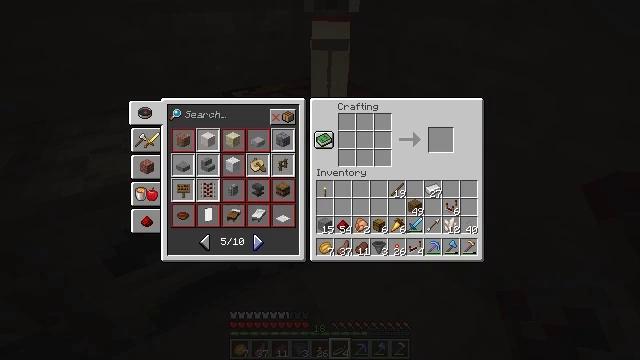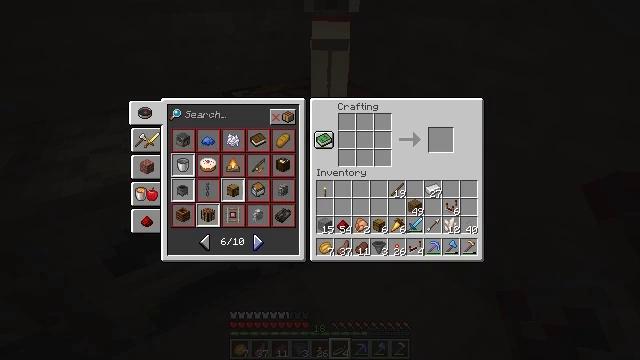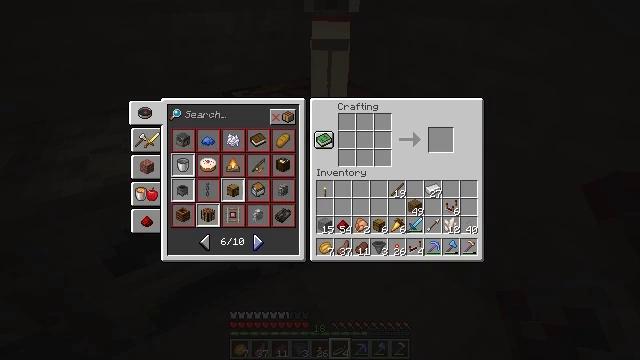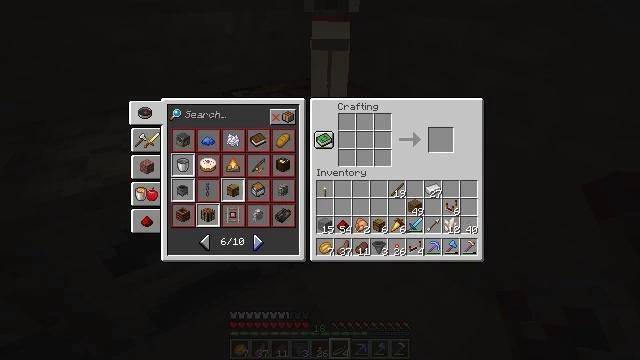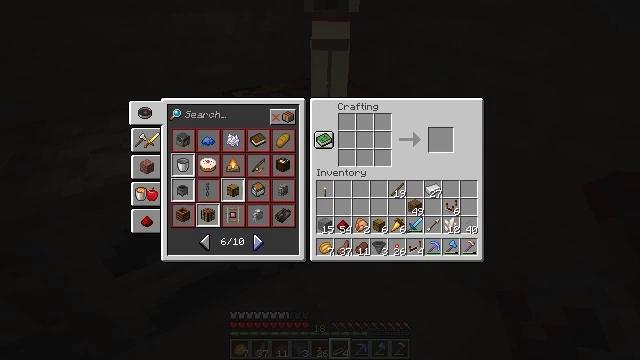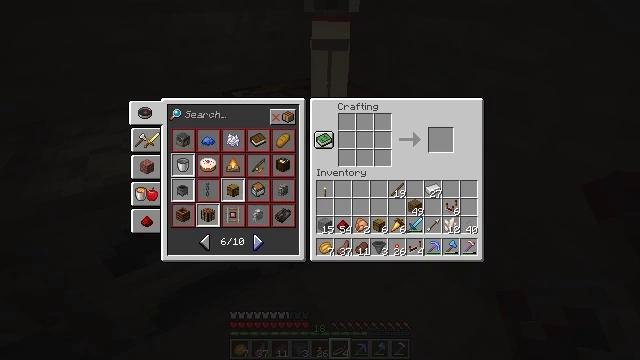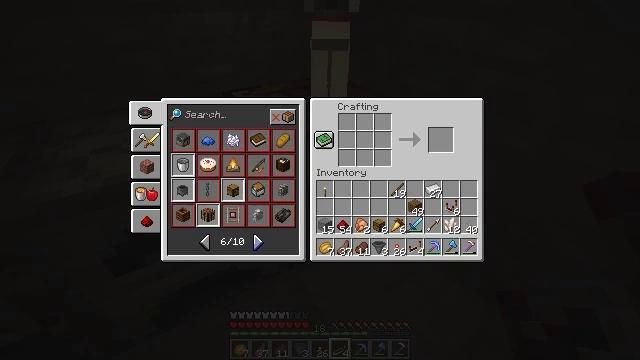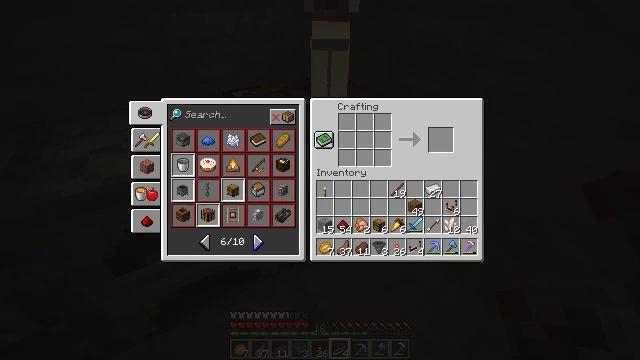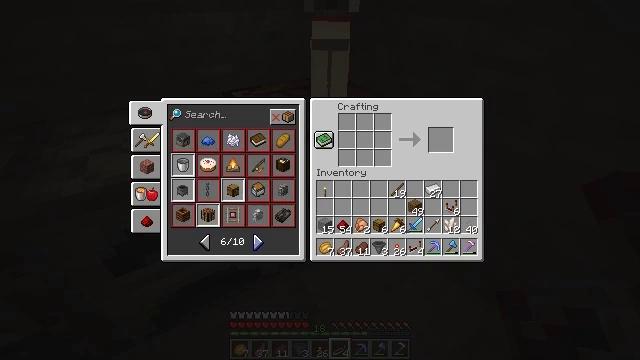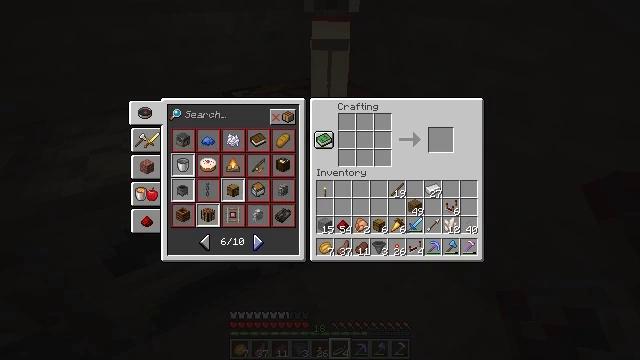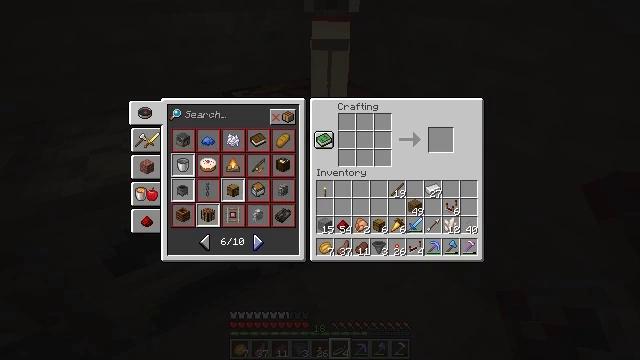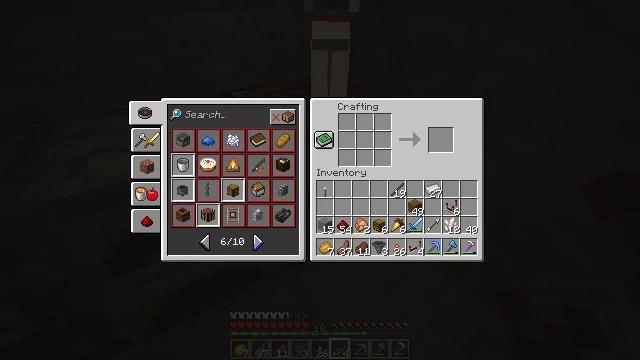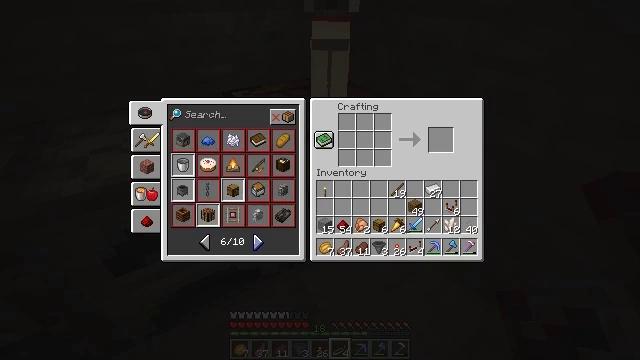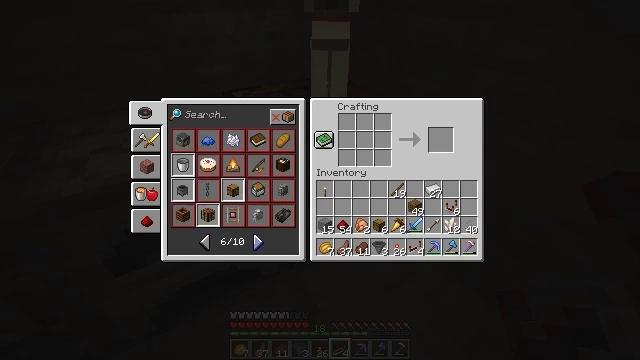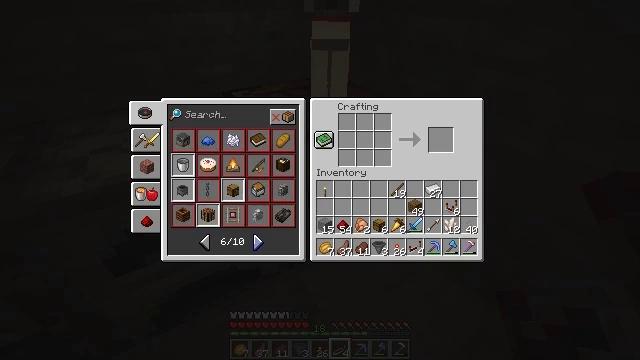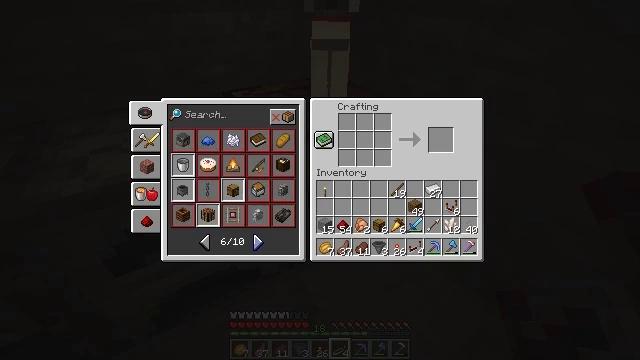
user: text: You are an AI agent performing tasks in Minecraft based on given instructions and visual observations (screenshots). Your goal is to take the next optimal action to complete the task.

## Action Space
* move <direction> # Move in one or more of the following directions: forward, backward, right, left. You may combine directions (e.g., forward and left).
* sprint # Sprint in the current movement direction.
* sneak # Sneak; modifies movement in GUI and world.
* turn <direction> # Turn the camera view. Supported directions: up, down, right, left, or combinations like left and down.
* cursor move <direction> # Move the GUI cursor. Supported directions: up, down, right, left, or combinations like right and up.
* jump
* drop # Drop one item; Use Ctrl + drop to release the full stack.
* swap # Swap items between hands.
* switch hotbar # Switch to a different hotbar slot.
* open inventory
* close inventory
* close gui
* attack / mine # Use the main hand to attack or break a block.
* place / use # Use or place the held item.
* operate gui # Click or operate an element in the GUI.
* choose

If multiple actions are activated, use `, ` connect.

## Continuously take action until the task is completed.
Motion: motion action
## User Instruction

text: Use the crafting table to create a comparator.
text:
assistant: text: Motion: attack / mine
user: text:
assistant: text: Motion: attack / mine
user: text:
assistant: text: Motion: attack / mine
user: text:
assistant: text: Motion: no_op
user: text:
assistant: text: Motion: no_op
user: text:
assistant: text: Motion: no_op
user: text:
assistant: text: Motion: no_op
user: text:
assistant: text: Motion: no_op
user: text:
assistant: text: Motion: no_op
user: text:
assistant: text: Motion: no_op
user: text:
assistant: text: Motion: no_op
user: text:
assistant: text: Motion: no_op
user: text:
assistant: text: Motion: no_op
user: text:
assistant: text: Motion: no_op
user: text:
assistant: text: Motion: no_op
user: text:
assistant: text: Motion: no_op
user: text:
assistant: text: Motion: attack / mine
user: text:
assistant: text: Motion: attack / mine
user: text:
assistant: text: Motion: attack / mine
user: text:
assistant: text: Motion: no_op
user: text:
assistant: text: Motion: no_op
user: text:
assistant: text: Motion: no_op
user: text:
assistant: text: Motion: no_op
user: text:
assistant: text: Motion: no_op
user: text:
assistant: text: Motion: no_op
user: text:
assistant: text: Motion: no_op
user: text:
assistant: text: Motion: no_op
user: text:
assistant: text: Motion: no_op
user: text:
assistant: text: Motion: no_op
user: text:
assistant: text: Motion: no_op